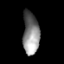
Tissue: lung
Cell type: Myeloid cells
Senescence score: 0.1906
Nuclear area (px): 681
Mean DAPI intensity: 132.715